Question: I want to create in my App something like that:

I can open the camera and add the background 50% grey but the problem I have now, is how I can create a transparent square over the background and put in the middle a red line.
'''
[self.view bringSubviewToFront:self.background];
'''
If I add the next line appear the square but appear the background.
'''
[self.view bringSubviewToFront:self.transparentSquare];
'''
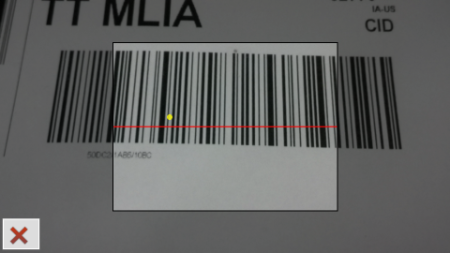
Answer: The problem is that 'self.background' is too simple. It is solid gray, so it appears as solid gray even behind your transparent square. You need to "punch a hole" in 'self.background' so that it is transparent at the place where the transparent square will go. You can easily do that with a mask.